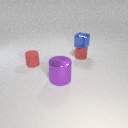
large purple metal cylinder to the left of small red metal cylinder